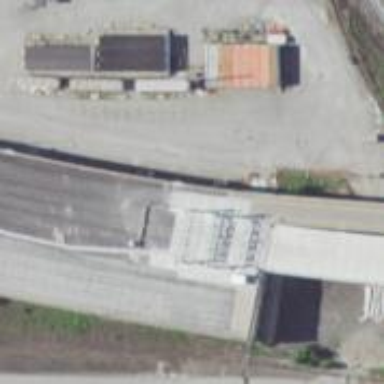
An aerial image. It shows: Toll gantry on the road.